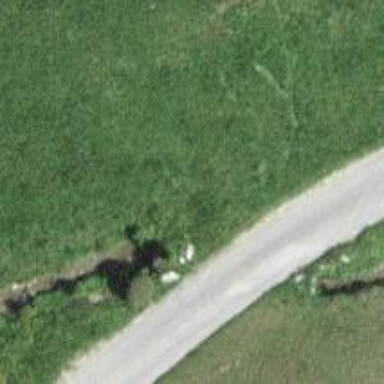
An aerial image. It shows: Culvert tunnel.